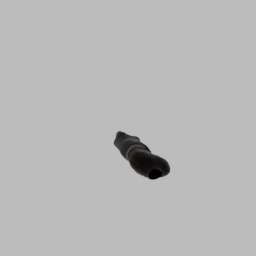
Label: people